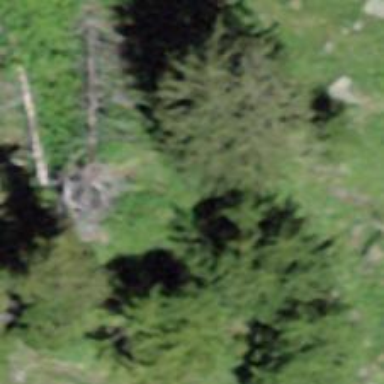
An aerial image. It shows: Needle-leaved tree in nature.